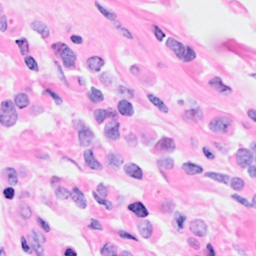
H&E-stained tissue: Breast